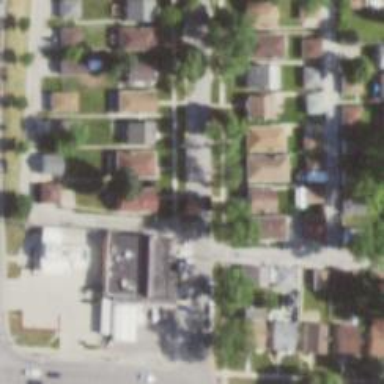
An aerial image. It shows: Alley classified as service road.